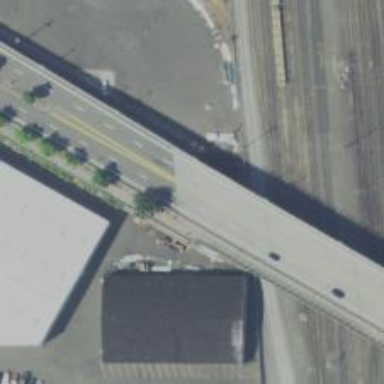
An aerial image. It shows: Secondary road with bridge and sidewalk on the left.